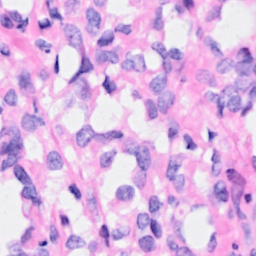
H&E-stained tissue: Breast